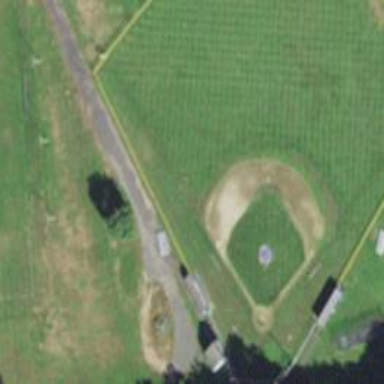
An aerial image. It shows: Baseball pitch for leisure land activities.